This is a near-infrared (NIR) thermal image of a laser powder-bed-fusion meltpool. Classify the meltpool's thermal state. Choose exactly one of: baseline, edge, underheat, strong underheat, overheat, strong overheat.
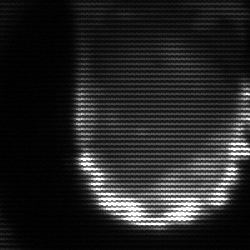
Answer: baseline